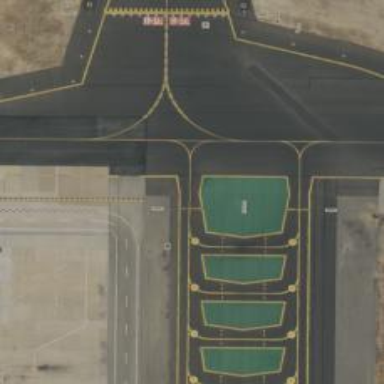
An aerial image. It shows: View of taxiway at the airport.